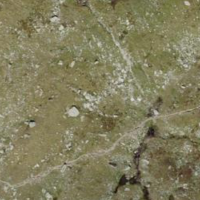
EUNIS habitat code: 26
Species observed at this site:
Marmota marmota